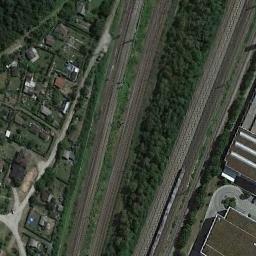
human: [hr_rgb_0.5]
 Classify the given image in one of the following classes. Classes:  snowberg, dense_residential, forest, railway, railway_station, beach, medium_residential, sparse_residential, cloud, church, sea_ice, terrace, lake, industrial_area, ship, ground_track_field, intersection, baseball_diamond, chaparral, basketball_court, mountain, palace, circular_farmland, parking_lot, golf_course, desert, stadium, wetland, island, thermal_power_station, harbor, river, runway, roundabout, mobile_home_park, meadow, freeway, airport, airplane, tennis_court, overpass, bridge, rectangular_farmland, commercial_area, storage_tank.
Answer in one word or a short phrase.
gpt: railway